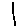
Label: line